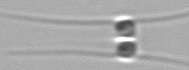
Label: Chaetoceros_similis